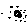
Label: moon